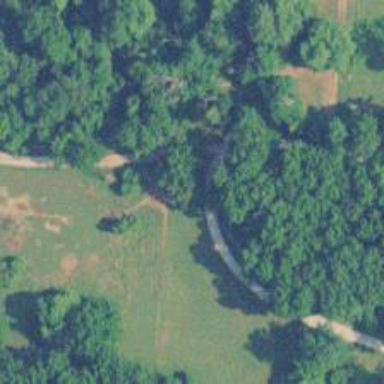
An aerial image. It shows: Park located in historic district.